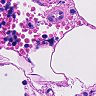
Metastatic tissue present: no